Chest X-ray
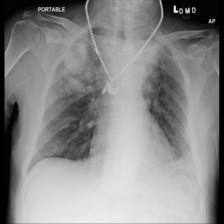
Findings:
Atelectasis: negative
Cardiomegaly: negative
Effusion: negative
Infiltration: negative
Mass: negative
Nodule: negative
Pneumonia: negative
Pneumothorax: negative
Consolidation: negative
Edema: negative
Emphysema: negative
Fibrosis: negative
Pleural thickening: negative
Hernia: negative